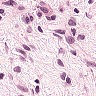
Metastatic tissue present: no